Interaction volume radius: 5 \u00c5
Interaction volume height: 10 \u00c5
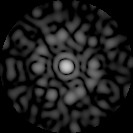
Disorder parameter: 0.7854